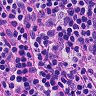
Metastatic tissue present: no